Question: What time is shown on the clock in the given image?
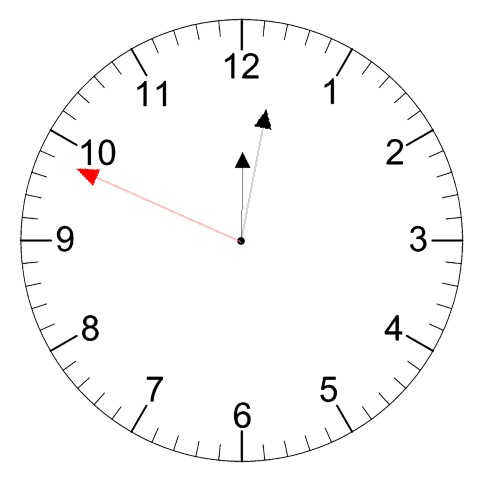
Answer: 12:01:49